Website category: jobs
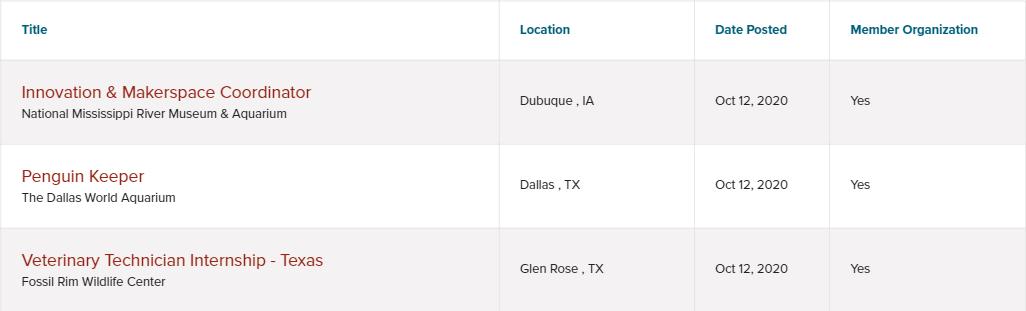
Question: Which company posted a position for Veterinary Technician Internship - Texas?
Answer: Fossil Rim Wildlife Center

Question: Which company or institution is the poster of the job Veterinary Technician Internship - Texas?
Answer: Fossil Rim Wildlife Center

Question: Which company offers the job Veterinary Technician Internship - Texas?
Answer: Fossil Rim Wildlife Center

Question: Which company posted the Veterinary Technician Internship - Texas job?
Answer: Fossil Rim Wildlife Center

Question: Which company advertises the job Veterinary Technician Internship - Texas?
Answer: Fossil Rim Wildlife Center

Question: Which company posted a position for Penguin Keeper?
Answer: The Dallas World Aquarium

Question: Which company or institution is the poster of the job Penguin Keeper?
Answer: The Dallas World Aquarium

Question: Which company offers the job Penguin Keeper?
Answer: The Dallas World Aquarium

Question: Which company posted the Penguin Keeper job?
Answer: The Dallas World Aquarium

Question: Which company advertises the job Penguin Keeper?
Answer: The Dallas World Aquarium

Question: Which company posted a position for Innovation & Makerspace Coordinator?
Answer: National Mississippi River Museum & Aquarium

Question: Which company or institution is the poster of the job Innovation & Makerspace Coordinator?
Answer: National Mississippi River Museum & Aquarium

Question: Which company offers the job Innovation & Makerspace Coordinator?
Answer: National Mississippi River Museum & Aquarium

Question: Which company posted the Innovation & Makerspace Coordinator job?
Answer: National Mississippi River Museum & Aquarium

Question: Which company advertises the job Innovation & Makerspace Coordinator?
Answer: National Mississippi River Museum & Aquarium

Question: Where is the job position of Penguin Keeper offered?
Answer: Dallas , TX

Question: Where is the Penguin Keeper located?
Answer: Dallas , TX

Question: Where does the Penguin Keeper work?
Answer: Dallas , TX

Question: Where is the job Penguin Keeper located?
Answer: Dallas , TX

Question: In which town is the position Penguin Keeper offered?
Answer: Dallas , TX

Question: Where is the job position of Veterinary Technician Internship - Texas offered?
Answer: Glen Rose , TX

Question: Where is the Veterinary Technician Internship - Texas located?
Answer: Glen Rose , TX

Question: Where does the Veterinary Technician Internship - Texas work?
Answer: Glen Rose , TX

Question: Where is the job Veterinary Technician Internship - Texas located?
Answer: Glen Rose , TX

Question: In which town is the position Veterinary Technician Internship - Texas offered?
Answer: Glen Rose , TX

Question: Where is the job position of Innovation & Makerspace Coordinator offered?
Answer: Dubuque , IA

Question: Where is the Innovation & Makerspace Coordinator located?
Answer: Dubuque , IA

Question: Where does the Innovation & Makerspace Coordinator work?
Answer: Dubuque , IA

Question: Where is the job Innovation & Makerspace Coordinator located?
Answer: Dubuque , IA

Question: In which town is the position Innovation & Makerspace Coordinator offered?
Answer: Dubuque , IA

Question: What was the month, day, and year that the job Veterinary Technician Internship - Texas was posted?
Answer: Oct 12, 2020

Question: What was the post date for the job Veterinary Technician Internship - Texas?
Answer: Oct 12, 2020

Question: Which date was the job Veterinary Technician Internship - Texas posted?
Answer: Oct 12, 2020

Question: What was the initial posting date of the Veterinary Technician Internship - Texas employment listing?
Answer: Oct 12, 2020

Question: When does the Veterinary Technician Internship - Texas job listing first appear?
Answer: Oct 12, 2020

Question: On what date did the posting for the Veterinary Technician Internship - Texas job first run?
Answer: Oct 12, 2020

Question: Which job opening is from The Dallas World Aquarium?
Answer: Penguin Keeper

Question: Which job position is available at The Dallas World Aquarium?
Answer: Penguin Keeper

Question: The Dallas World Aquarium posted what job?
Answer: Penguin Keeper

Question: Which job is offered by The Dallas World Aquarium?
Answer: Penguin Keeper

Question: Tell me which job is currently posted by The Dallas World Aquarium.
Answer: Penguin Keeper

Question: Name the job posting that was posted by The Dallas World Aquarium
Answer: Penguin Keeper

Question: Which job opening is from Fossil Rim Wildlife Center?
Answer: Veterinary Technician Internship - Texas

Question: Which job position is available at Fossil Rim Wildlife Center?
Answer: Veterinary Technician Internship - Texas

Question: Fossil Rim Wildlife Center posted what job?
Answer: Veterinary Technician Internship - Texas

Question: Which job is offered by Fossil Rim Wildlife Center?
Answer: Veterinary Technician Internship - Texas

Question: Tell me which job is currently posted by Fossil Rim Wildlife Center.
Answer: Veterinary Technician Internship - Texas

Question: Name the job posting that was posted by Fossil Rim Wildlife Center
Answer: Veterinary Technician Internship - Texas

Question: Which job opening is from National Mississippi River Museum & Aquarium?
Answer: Innovation & Makerspace Coordinator

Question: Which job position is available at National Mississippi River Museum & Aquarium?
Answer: Innovation & Makerspace Coordinator

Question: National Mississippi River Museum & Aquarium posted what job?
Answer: Innovation & Makerspace Coordinator

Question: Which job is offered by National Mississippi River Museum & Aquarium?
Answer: Innovation & Makerspace Coordinator

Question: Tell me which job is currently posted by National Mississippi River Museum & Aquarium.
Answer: Innovation & Makerspace Coordinator

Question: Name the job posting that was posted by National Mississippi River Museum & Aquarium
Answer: Innovation & Makerspace Coordinator

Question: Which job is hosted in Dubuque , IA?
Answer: Innovation & Makerspace Coordinator

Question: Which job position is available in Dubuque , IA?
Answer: Innovation & Makerspace Coordinator

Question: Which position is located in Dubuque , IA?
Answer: Innovation & Makerspace Coordinator

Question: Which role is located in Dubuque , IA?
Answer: Innovation & Makerspace Coordinator

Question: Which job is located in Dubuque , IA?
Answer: Innovation & Makerspace Coordinator

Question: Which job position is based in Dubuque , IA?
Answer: Innovation & Makerspace Coordinator

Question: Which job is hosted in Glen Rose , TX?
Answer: Veterinary Technician Internship - Texas

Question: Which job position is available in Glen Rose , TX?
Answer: Veterinary Technician Internship - Texas

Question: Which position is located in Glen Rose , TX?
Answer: Veterinary Technician Internship - Texas

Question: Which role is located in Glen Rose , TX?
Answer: Veterinary Technician Internship - Texas